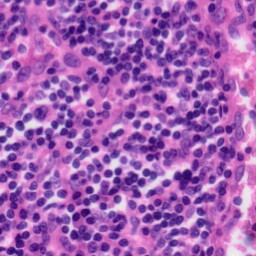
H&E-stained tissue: Tonsil